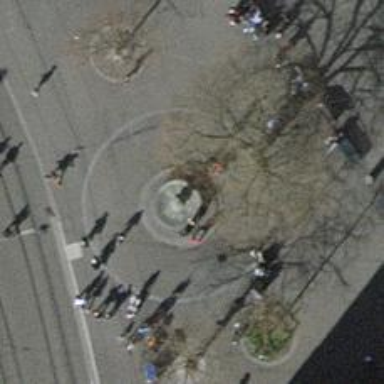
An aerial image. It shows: Drinking water fountain.